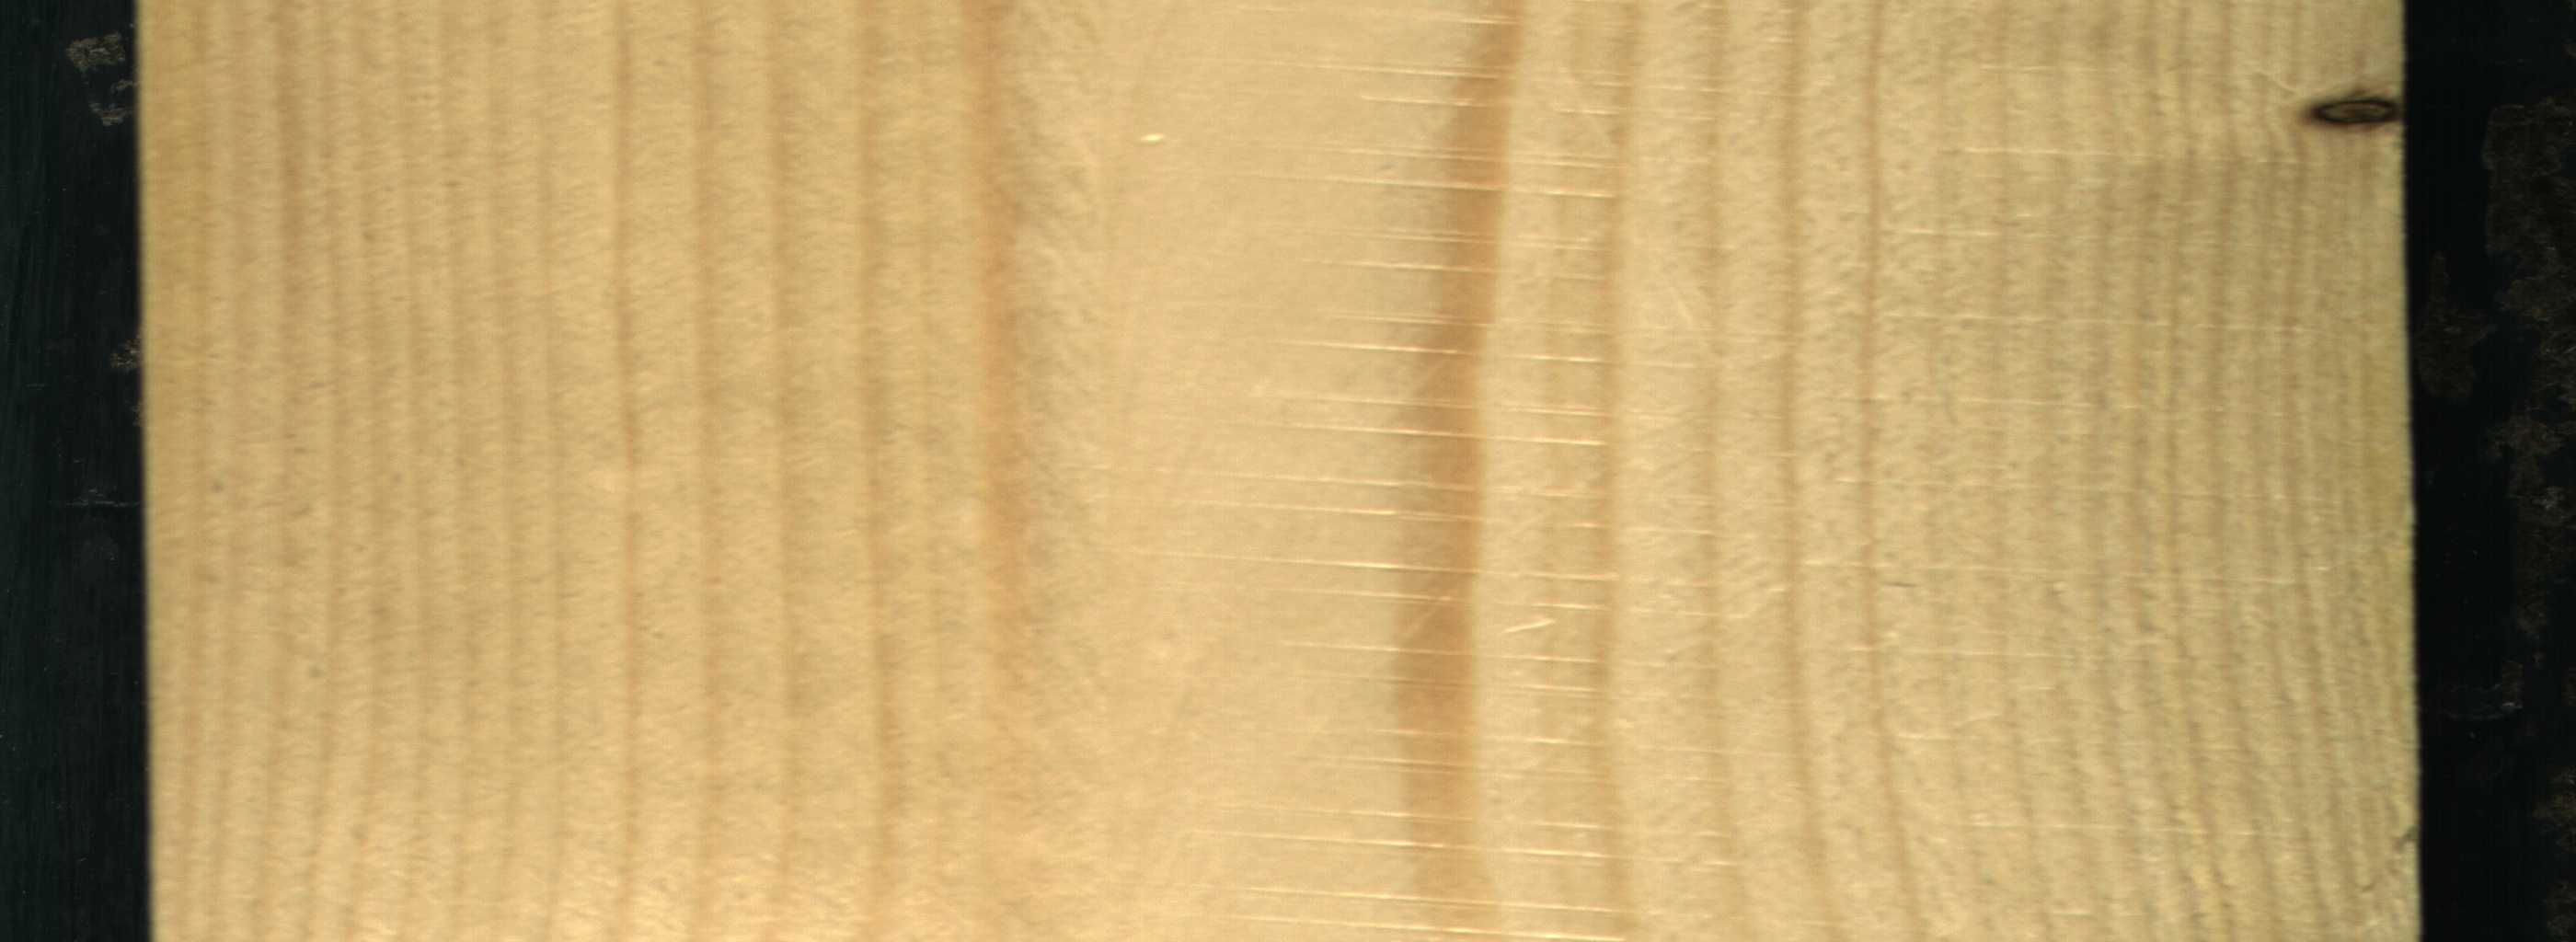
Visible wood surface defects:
Dead_Knot